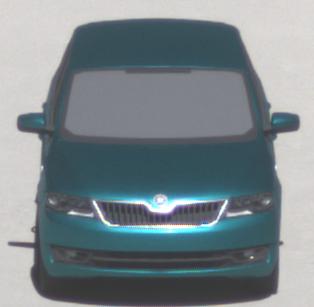
Make: Skoda
Model: Rapid Spaceback 1.2 TSI
Detailed model: Rapid Spaceback
Model produced from: 2013/10
Model produced until: 2015/04
Doors: 5
Color: blue
Road condition: dry road
Daytime: midday
Contrast: high contrast